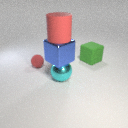
large blue metal cube above large cyan metal sphere